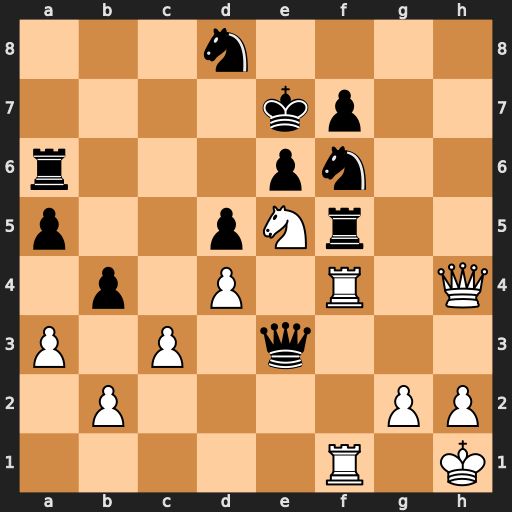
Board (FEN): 3n4/4kp2/r3pn2/p2pNr2/1p1P1R1Q/P1P1q3/1P4PP/5R1K
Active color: w
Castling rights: -
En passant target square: -
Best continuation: Rxf5 exf5 Re1